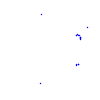
Particle: proton